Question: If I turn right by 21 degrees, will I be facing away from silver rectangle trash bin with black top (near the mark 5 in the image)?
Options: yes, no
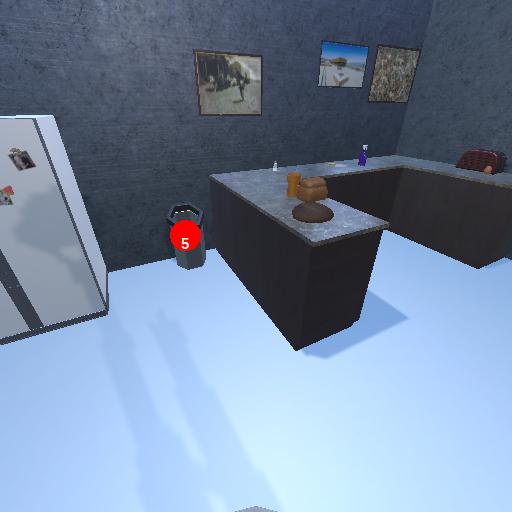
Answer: yes